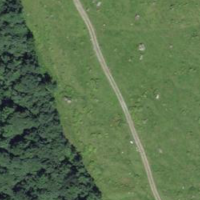
EUNIS habitat code: 24
Species observed at this site:
Climacium dendroides